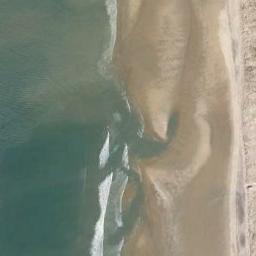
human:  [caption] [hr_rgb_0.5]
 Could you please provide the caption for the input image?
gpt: The green oceans and irregular shores .

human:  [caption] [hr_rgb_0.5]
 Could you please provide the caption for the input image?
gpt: The beach is composed of light green seawater and a yellow coast .

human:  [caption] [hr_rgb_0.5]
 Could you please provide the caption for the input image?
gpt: The beach with khaki sand and the color of the seawater is green .

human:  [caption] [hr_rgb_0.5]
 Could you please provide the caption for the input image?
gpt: There are houses by the beach .

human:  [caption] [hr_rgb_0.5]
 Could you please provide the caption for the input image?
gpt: The sea is calm beside the beach .